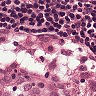
Metastatic tissue present: no